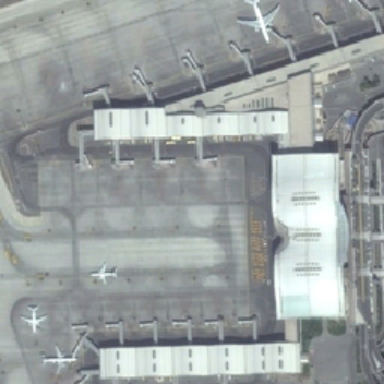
Four planes are scattered near a terminal in an airport .